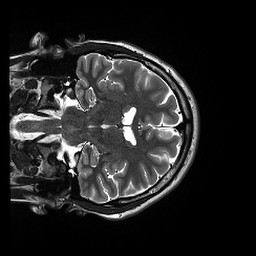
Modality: T2w
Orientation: coronal
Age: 23
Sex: male